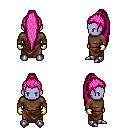
a pixel art fantasy rpg character, male body template, dark elf, purple skin, brown long-sleeve shirt, robe skirt, pink extra-long topknot hairstyle, gold gloves, metal boots, four views (front, back, left, right), 2x2 character sprite sheet, small pixel art, hard edges, no anti-aliasing